Question: I have a numpy arrays of temperature, wind speed, heat flux etc. Each of these arrays is assigned to its own subplot. The snow depth I would like to be plotted on the combined area of the subplots. As if the second y-axis is of one plot.
In the attached image is what I would like to create . One can see the snow depth is on the secondary y-axis.
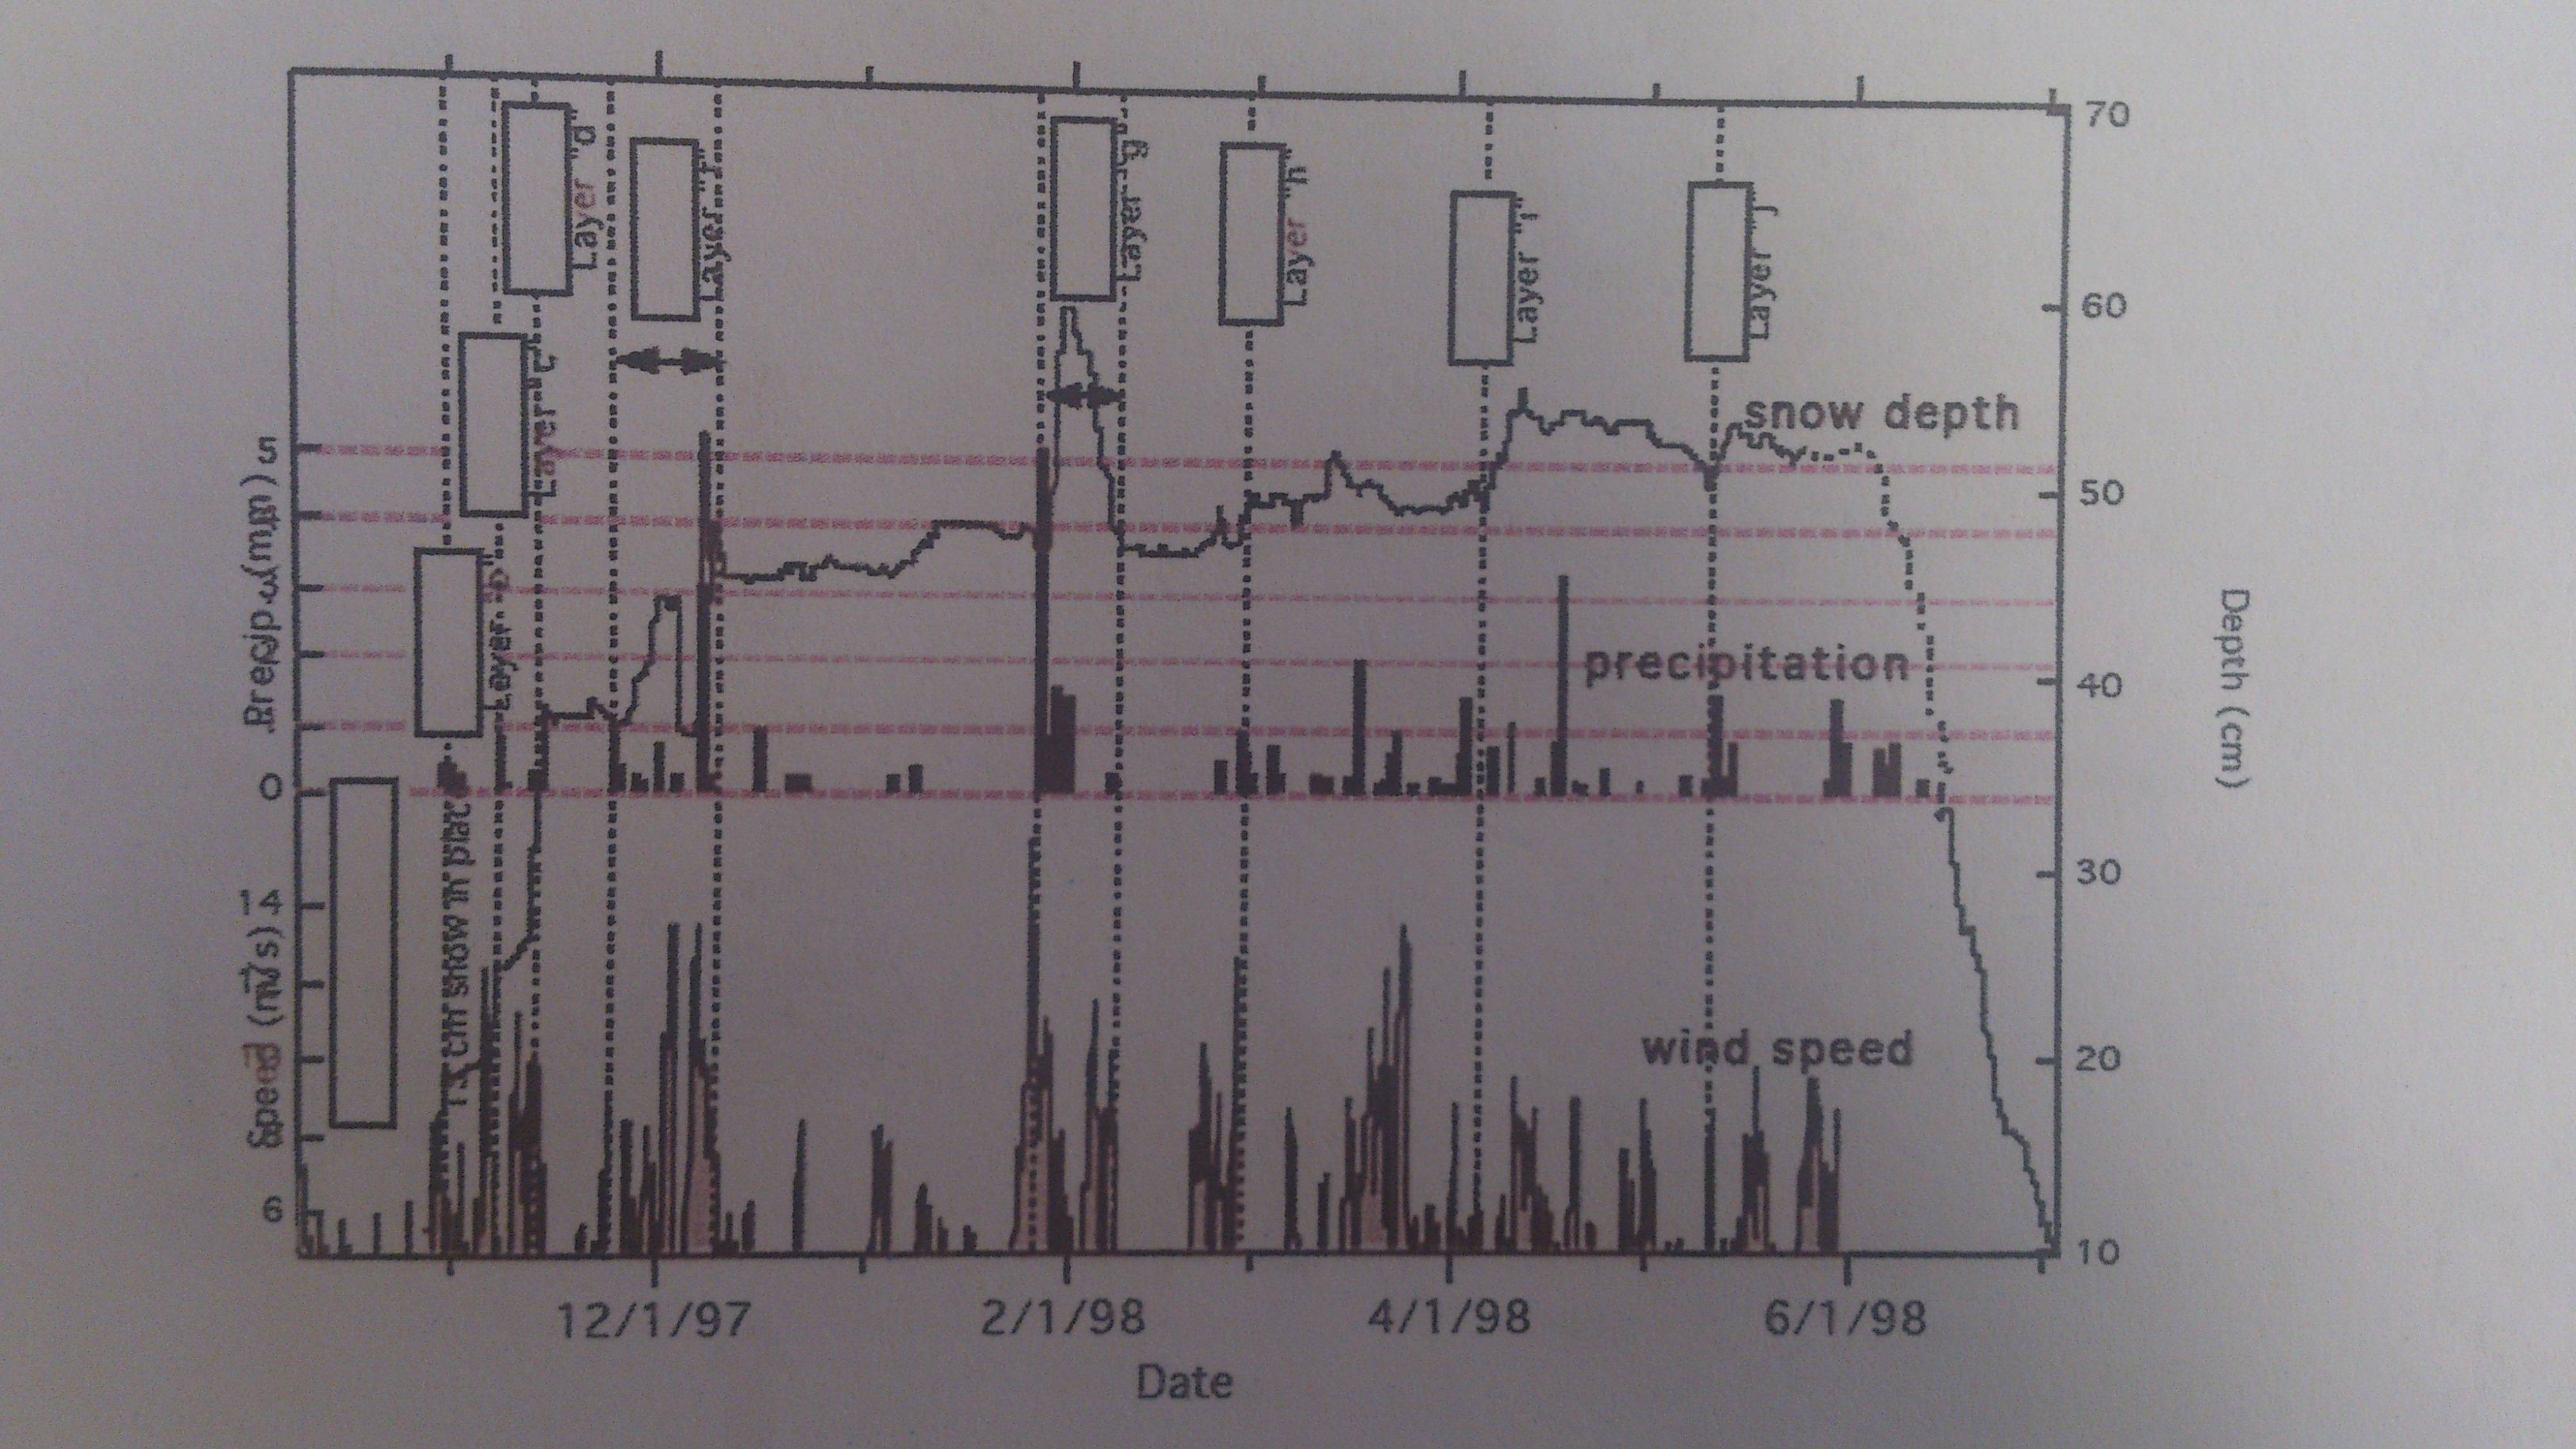
Answer: You can use 'twinx()' to create a second y-axis that shares the same x-axis
'''
ax1 = axes()
ax2 = ax1.twinx()
x = np.arange(100)
y1 = np.random.rand(100)
y2 = np.random.rand(100)
ax1.plot(x,y1,'-r')
ax1.set_ylim(-1,1)
ax2.fill_between(x,0,y2,color='b',alpha=0.5)
ax2.set_ylim(0,2)
ax1.set_ylabel('Red')
ax2.set_ylabel('Blue')
'''